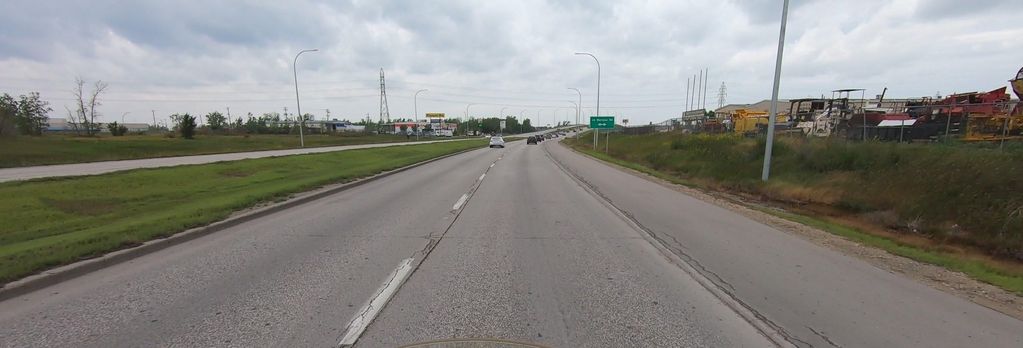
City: winnipeg